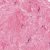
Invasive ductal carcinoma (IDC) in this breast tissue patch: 0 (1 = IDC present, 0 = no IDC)